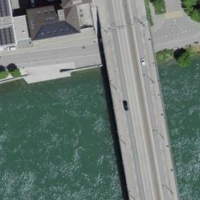
EUNIS habitat code: 15
Species observed at this site:
Cygnus olor